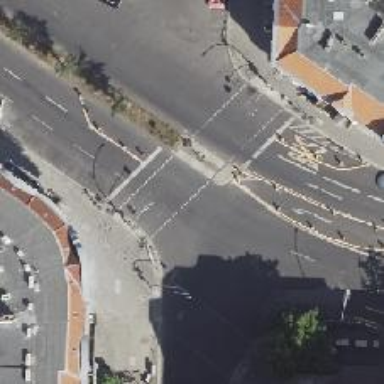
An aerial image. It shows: Crossing with traffic signals.